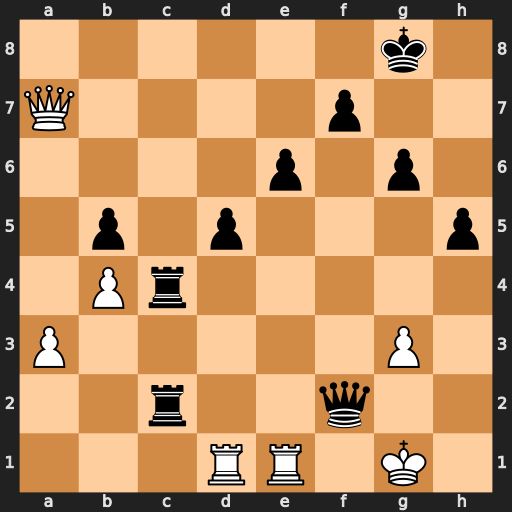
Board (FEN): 6k1/Q4p2/4p1p1/1p1p3p/1Pr5/P5P1/2r2q2/3RR1K1
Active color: w
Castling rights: -
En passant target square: -
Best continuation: Qxf2 Rxf2 Kxf2